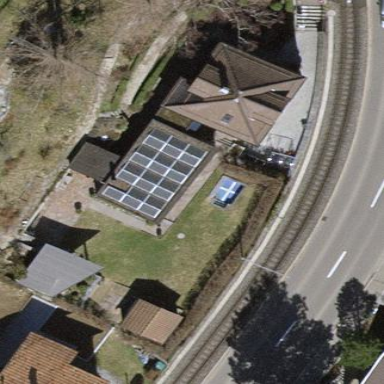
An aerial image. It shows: Simple house.